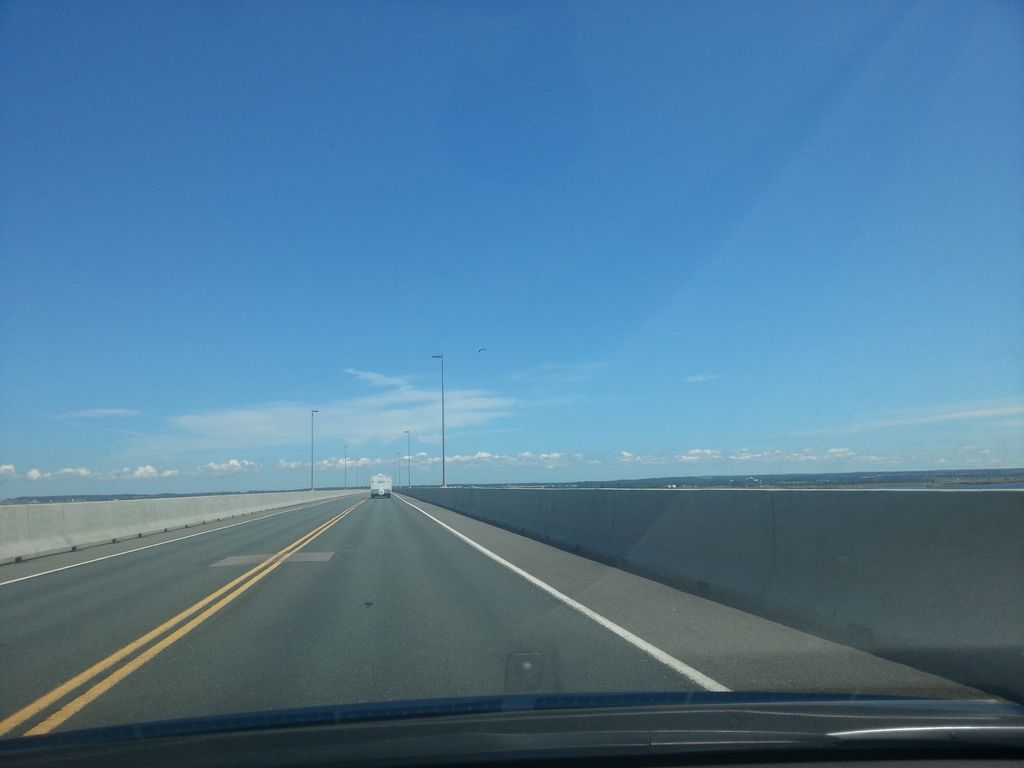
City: charlottetown